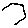
Label: hexagon